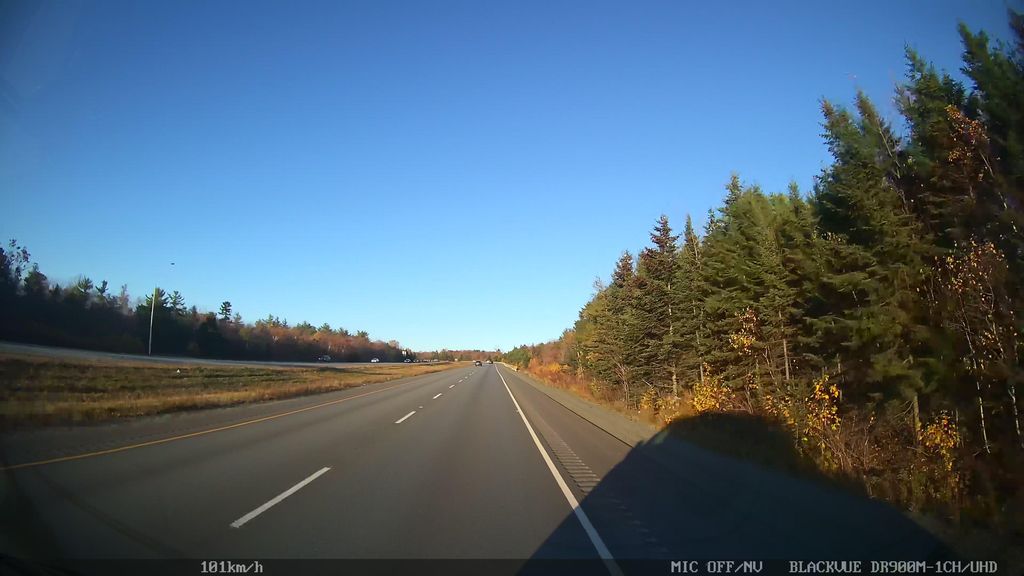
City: halifax